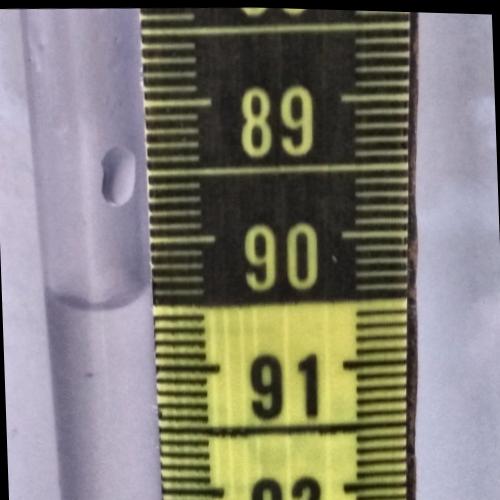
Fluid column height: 90.5 cm